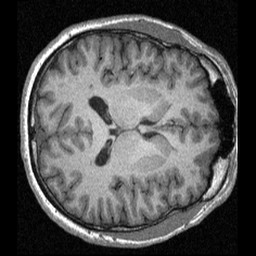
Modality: T1w
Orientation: axial